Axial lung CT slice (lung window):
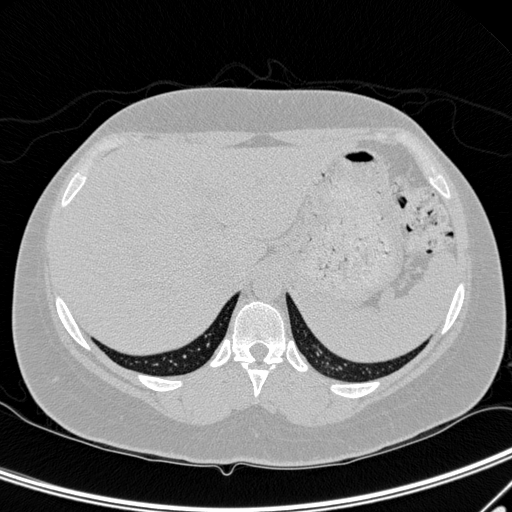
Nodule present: no